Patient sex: F
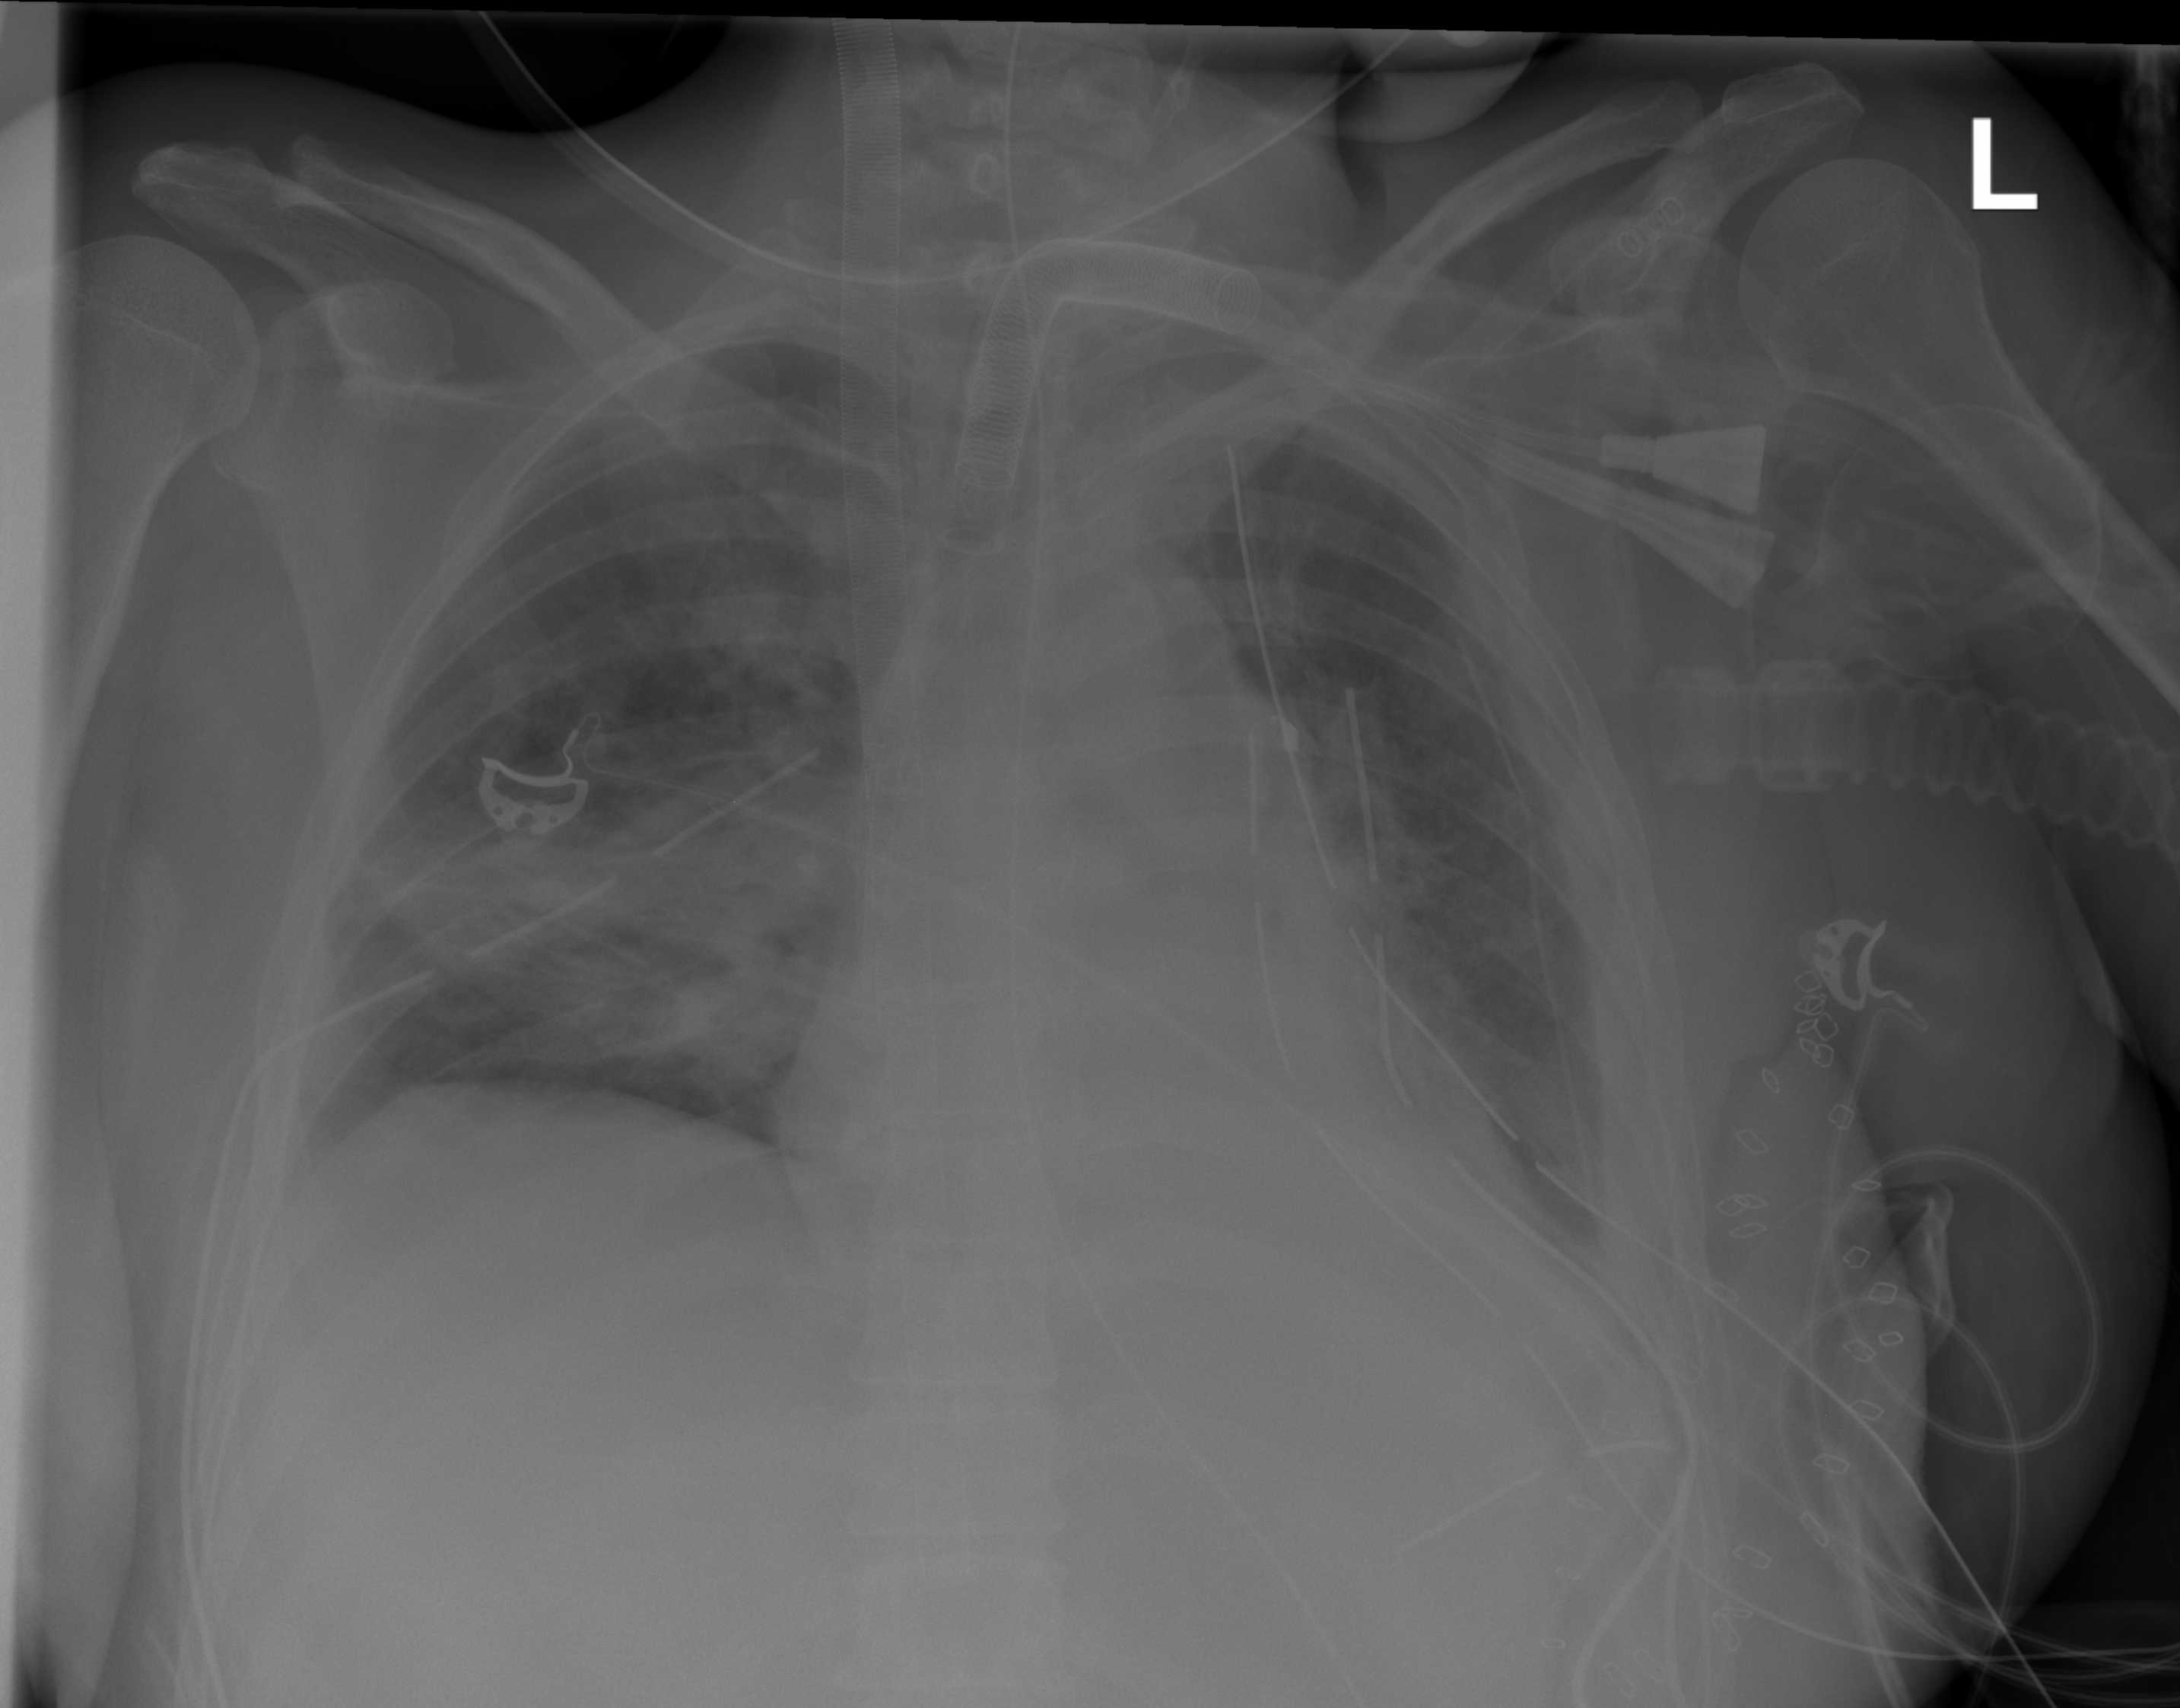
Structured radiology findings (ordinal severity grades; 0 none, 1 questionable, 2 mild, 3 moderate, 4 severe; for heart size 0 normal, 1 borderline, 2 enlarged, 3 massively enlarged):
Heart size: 0
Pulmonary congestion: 2
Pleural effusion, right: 2
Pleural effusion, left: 2
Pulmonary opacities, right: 2
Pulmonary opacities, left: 1
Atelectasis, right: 2
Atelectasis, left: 2